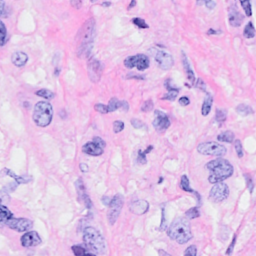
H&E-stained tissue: Breast